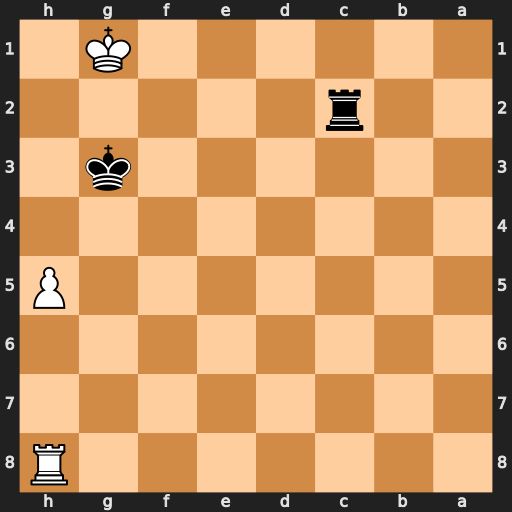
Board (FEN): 7R/8/8/7P/8/6k1/2r5/6K1
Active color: b
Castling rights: -
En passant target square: -
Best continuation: Rc1#